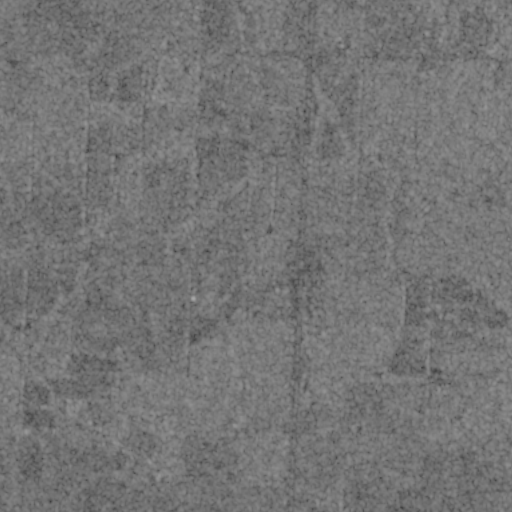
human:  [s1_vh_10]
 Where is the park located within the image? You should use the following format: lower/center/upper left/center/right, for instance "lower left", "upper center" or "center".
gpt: The park is located in the lower center of the image.
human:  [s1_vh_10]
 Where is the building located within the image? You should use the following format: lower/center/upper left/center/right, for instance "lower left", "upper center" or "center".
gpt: There is no building in the image.

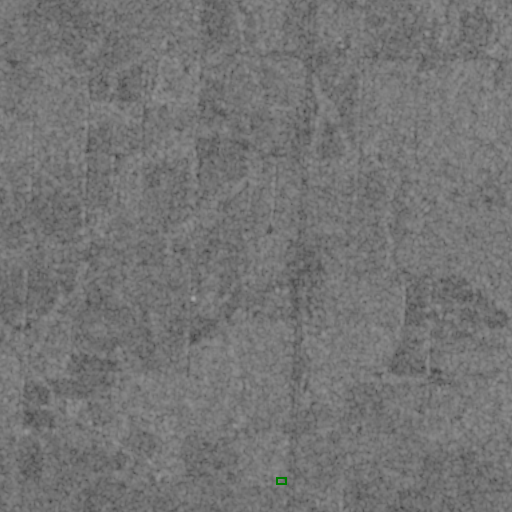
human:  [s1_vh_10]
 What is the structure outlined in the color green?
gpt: The structure outlined in green is a park.
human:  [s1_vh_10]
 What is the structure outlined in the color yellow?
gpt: There is no yellow outline.